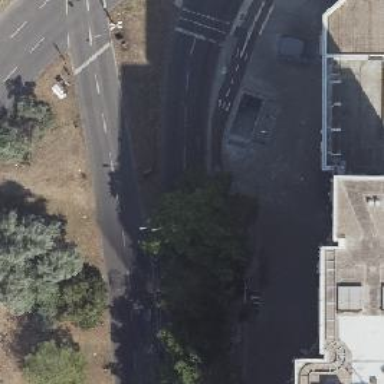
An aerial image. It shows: Cycleway with asphalt surface and kerb separator on the left.